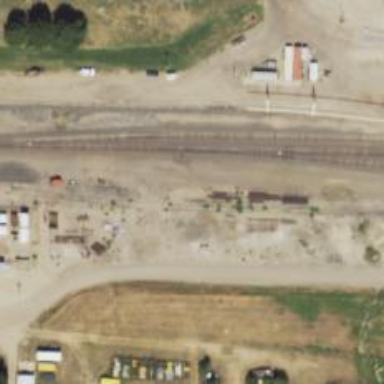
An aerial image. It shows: Railway spur junction.